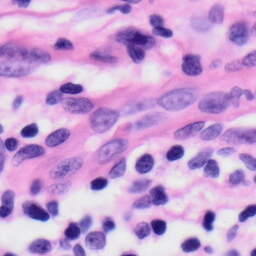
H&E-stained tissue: Skin